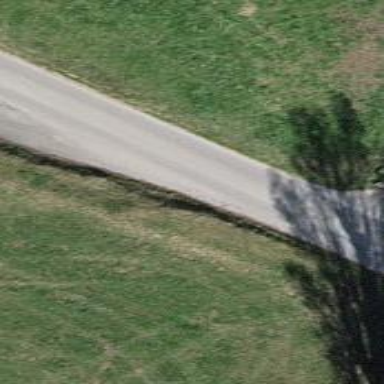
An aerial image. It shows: Unclassified road.